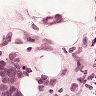
Metastatic tissue present: yes